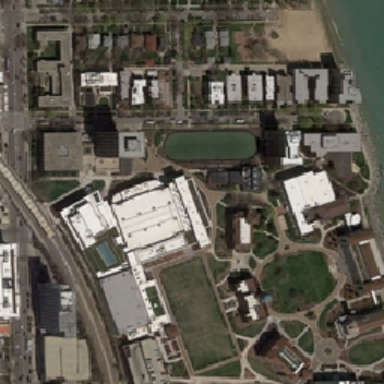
There are dense buildings at the sea .